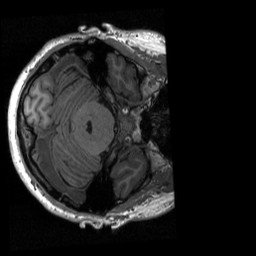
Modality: T1w
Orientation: axial
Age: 26
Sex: male
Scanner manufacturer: siemens
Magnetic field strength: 3 T
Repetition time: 2.3 s
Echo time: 0.00298 s